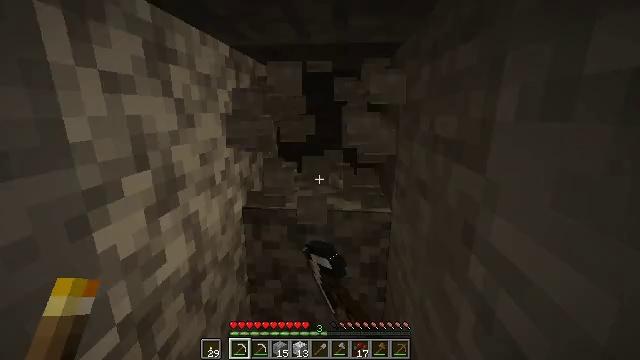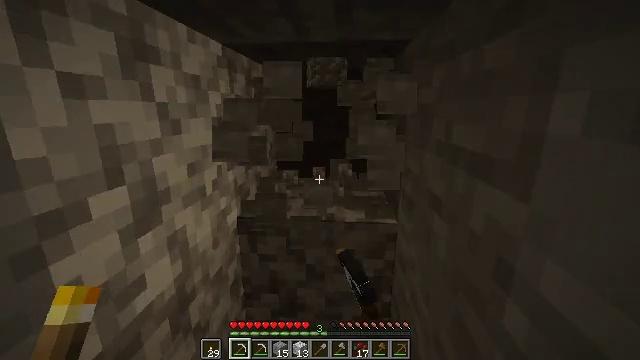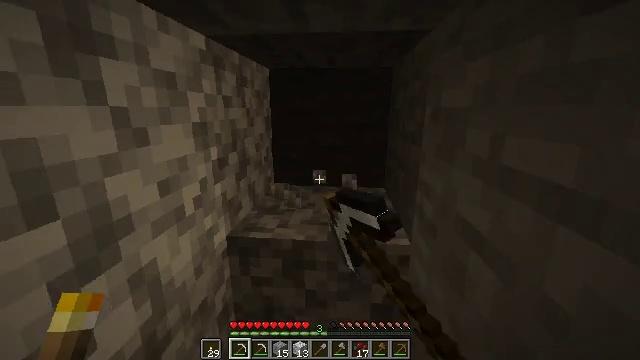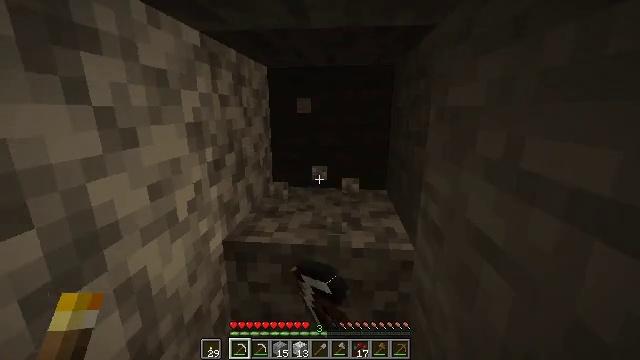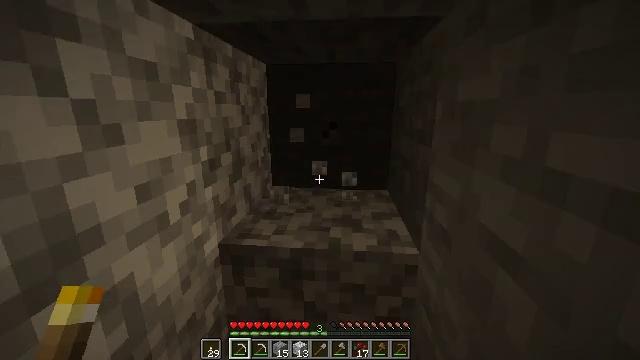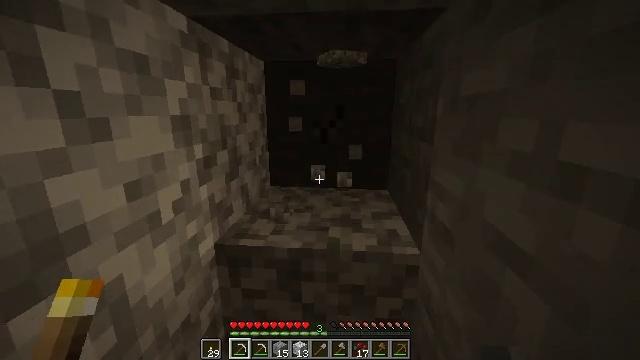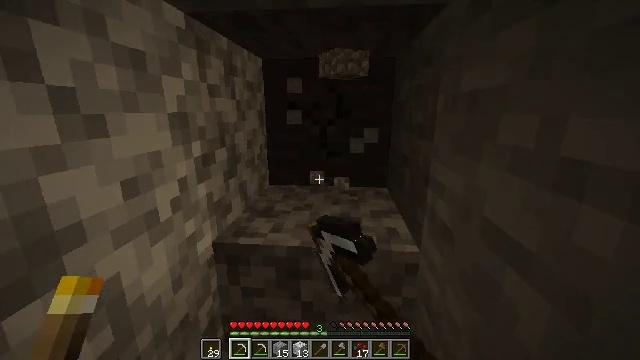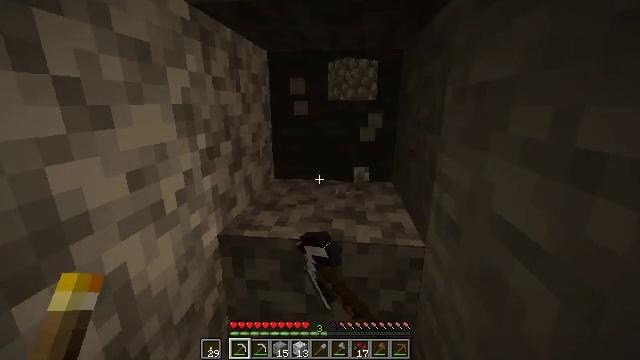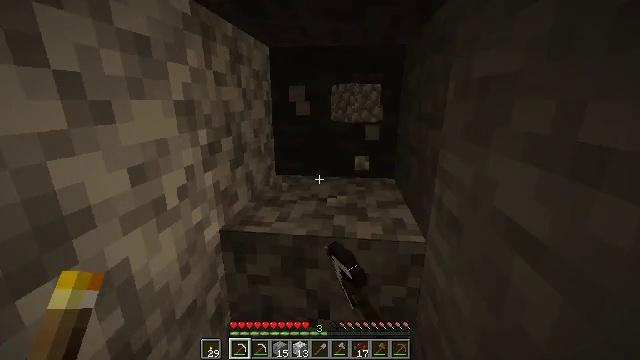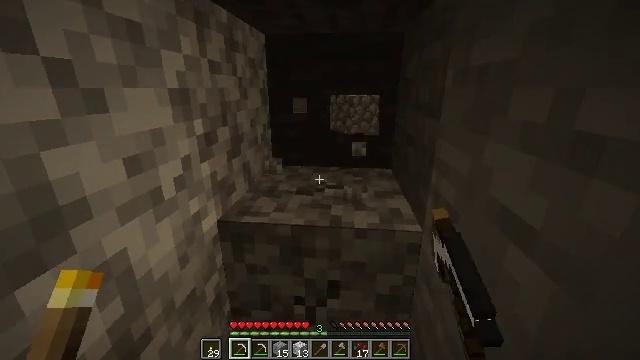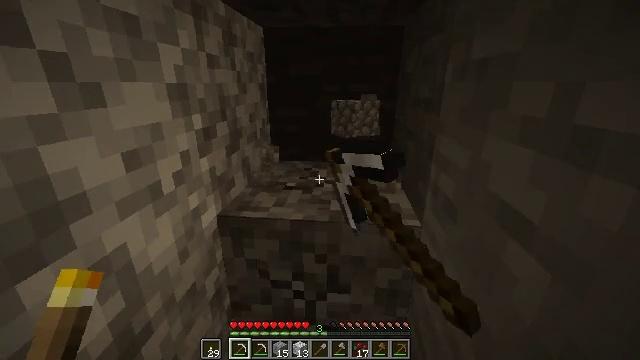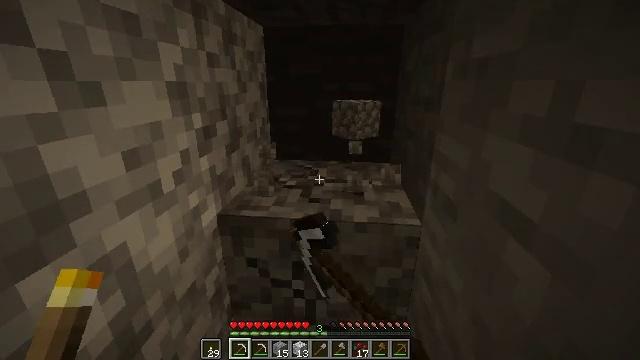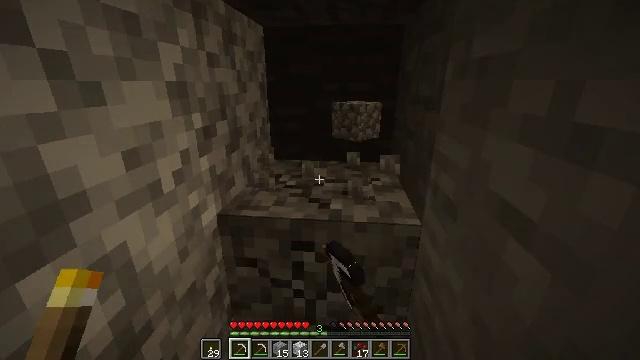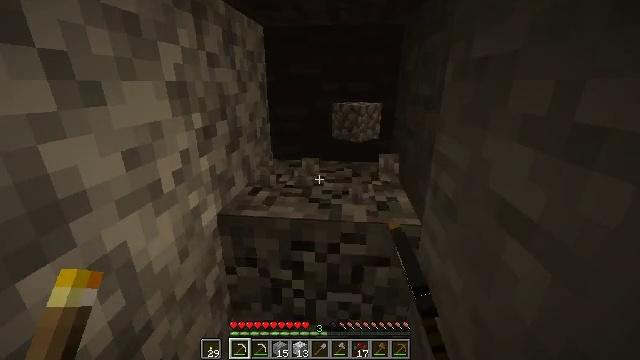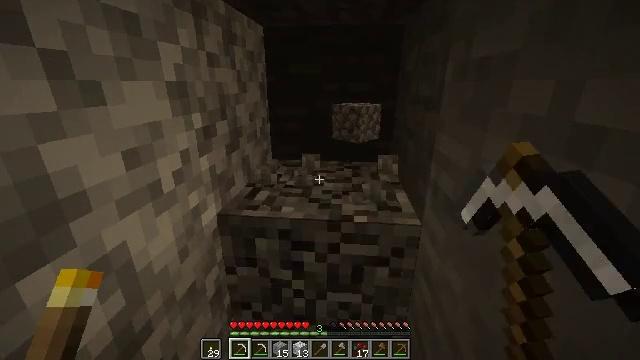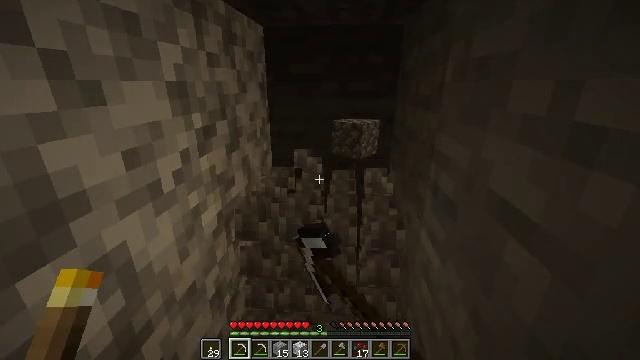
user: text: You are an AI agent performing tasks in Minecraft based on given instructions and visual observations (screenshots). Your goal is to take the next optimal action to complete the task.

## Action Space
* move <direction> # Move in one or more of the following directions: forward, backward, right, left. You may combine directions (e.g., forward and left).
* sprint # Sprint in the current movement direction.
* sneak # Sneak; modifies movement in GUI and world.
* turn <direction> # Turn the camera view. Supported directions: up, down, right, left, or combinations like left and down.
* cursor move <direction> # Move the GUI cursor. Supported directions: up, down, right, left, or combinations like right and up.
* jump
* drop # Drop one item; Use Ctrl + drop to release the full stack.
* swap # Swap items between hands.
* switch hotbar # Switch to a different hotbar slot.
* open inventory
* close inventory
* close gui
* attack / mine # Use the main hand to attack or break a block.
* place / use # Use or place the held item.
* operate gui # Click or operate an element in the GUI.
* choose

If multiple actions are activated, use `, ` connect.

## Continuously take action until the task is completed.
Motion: motion action
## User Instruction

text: Mine the diorite underground.
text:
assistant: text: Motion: move forward, attack / mine
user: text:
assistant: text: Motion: attack / mine
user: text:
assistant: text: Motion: attack / mine
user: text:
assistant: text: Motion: attack / mine
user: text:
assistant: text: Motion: attack / mine
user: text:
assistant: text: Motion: attack / mine
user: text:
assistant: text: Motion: turn left and down, attack / mine
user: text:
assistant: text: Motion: attack / mine
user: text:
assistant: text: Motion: turn down, attack / mine
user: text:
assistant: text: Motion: turn down, attack / mine
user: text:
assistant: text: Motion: attack / mine
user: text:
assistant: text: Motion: attack / mine
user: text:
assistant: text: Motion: attack / mine
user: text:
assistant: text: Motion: attack / mine
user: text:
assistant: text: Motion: attack / mine
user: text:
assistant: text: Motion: attack / mine
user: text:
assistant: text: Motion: attack / mine
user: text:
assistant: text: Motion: attack / mine
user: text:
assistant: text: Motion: attack / mine
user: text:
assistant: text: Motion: attack / mine